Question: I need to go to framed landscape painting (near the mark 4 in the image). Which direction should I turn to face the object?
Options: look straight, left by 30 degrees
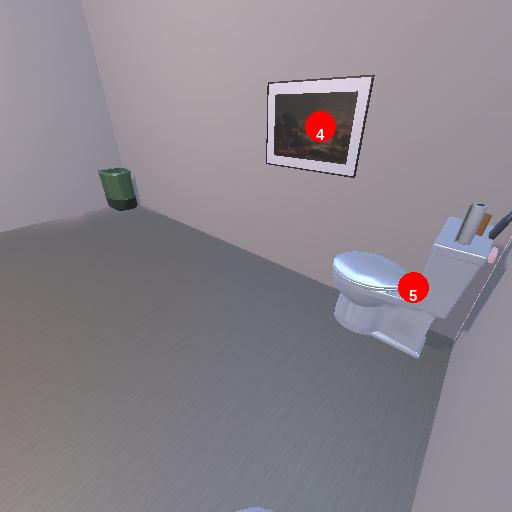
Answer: look straight